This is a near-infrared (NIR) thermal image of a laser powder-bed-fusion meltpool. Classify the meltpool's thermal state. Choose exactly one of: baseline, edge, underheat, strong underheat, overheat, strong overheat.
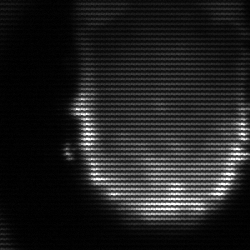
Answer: baseline